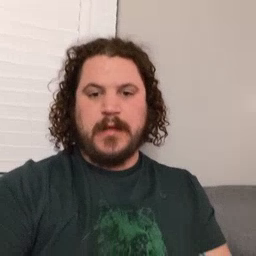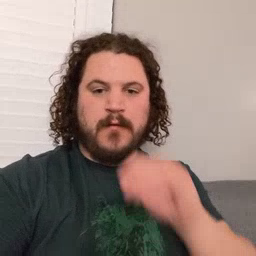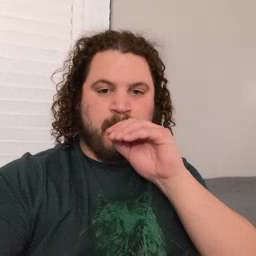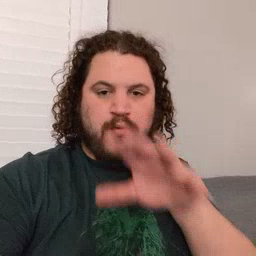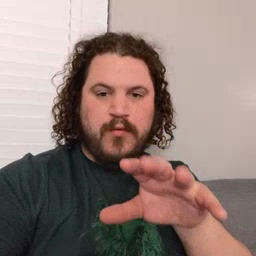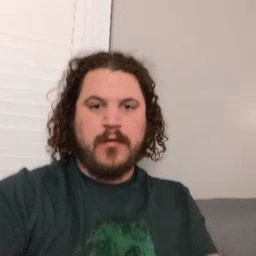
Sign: blow